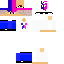
A female human skin with pale skin dressed in a blue tshirt and blue shorts, featuring a closed mouth.